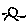
Label: sun